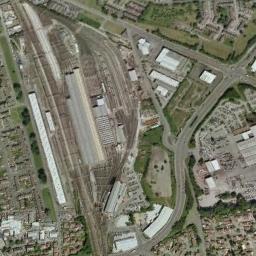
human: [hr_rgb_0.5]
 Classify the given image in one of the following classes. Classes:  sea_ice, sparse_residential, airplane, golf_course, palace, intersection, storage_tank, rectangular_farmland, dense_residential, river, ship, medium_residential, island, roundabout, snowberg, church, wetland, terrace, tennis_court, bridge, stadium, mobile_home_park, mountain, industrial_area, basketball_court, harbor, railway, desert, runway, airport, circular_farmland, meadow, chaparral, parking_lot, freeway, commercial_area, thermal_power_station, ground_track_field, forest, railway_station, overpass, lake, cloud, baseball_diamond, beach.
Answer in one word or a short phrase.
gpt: railway_station